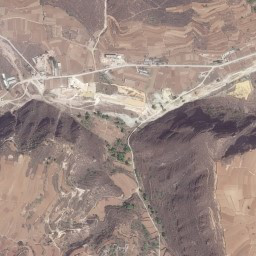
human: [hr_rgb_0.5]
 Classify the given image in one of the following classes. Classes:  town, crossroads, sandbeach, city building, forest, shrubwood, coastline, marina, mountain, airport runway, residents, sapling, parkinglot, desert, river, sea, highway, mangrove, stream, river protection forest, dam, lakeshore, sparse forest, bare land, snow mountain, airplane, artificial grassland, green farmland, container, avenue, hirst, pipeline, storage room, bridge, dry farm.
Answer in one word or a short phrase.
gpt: mountain